Question: I am working in android. I am designing a file upload functionality.
This is my layout:

If I fill my entries like as title,price,category and then I press browse button for browse option then I go to BrowseActivity using startActivity(). But when I come back to this activity then all entries which were filled by me disappear. please suggest me what should I do for this so my entered entries save. If I do browse first then fill entries then it works properly.
What should I do for the case in which user first fill entries and then click on the browse button?
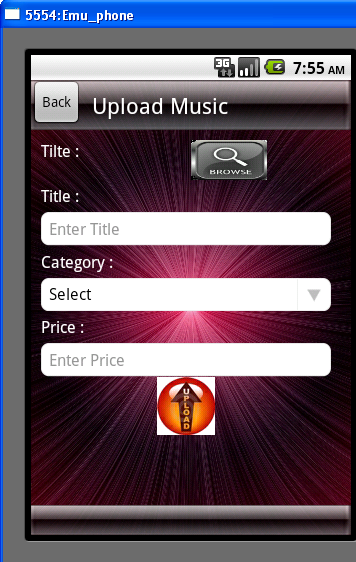
Answer: Use the <URL>' and fill out your text boxes. This is also nice since you can save the values that were entered and restore them each time the user leaves the app for any other reason.
EDIT:
Quick example:
Save your strings like so:
'''
@Override
public void onPause(){
super.onPause();
// Save the user preferences during runtime for later use.
SharedPreferences settings = getSharedPreferences("aName", MODE_PRIVATE);
SharedPreferences.Editor editor = settings.edit();
editor.putString("title", "Value of title");
editor.commit();
}
'''
Then you get get the value back like this.
'''
@Override
public void onResume(){
SharedPreferences settings = getSharedPreferences("aName", MODE_PRIVATE);
String title = settings.getString("title");
}
'''